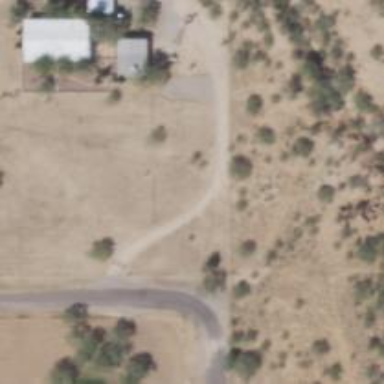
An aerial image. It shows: Driveway.